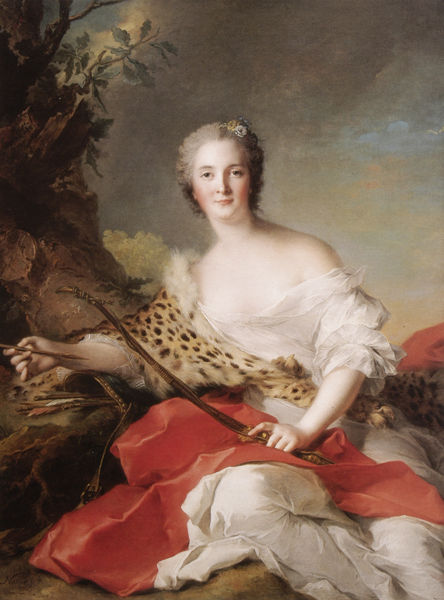
Titel: Constance Gabrielle Magdeleine Bonnier de la Mosson als Diana
Künstler: Jean-Marc Nattier
Standort: Los Angeles (California)
Institution: The John Paul Getty Museum
Schlagwörter: baum, blau, blätter, dunkel, feder, gemälde, hand, haut, himmel, kopf, laub, nackt, schatten, vogel, weiß, wolken, bäume, frauen, gelb, grün, landschaft, sitzen, äste, blume, blumen, braun, brust, decolte, finger, frankreich, frau, frisur, grau, haar, hell, hintergrund, kleid, licht, mund, nase, orange, schmuck, schwarz, blick, blüte, dame, rot, tuch, wolke, malerei, rock, arm, arme, augen, barock, blass, falten, federn, gesicht, haarschmuck, halten, mensch, pelz, spitze, ärmel, hals, hände, portrait, porträt, öl, ast, baumstamm, erde, natur, stamm, zweige, rauch, boden, auge, gewand, haare, sitzend, stoff, tücher, blatt, augenbrauen, locken, madame, rokoko, rosa, rouge, schulter, schultern, seide, stock, beine, bewölkt, fell, perücke, lächeln, brüste, wangen, liegen, düster, sitz, bogen, stab, farbe, falte, verkleidung, weib, brauen, sitzt, robe, erotik, knie, feinmalerei, leuchten, satin, mond, wurzel, greifen, säbel, waffen, waffe, posieren, pinsel, rosig, göttin, jagd, schoss, dekoletee, tierfell, wurzeln, eiche, eichenblatt, rotes tuch, orientalismus, köcher, pfeil, brau, stumpf, baumstumpf, artemis, diana, jägerin, pfeile, kostbar, leopard, leopardenfell, sehne, protrait, tiger, tigerfell, graue haare, rote wangen, pompadour, künstlich, boucher, portäit, kopg, pfeilspitze, mänade, bloss, pels, pfei, mätresse, posiert, bgrau, jaguarfell, nasu, schulltern, wanhen schmuck, rfrau, pompidou, rosige wangen, ensitzt